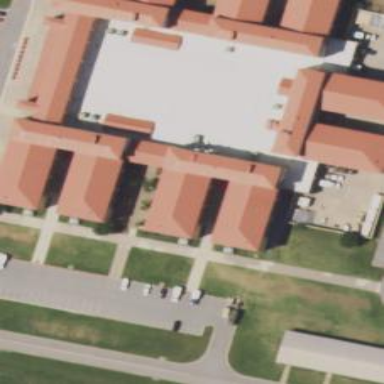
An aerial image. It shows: Military barracks building.